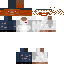
A male human skin with medium skin, wearing brown long hair dressed in a blue hoodie and black pants, featuring a closed mouth.